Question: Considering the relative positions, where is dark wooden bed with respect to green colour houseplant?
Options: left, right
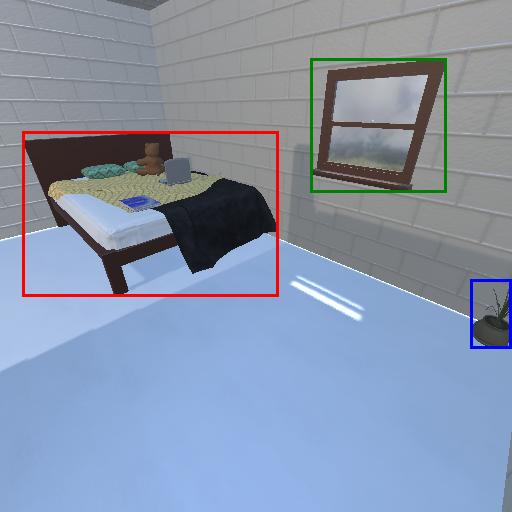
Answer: left